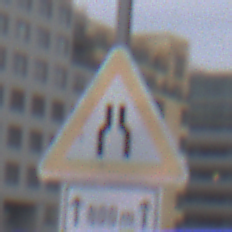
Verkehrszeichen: VerengteFahrbahn
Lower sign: LaengeEinerStrecke1
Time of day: Midday
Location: Outdoor (Urban)
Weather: Overcast
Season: NotSpecified
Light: Natural